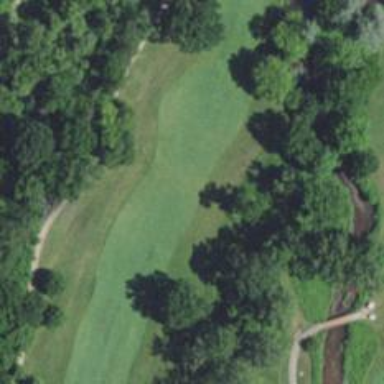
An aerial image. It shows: View of golf hole.